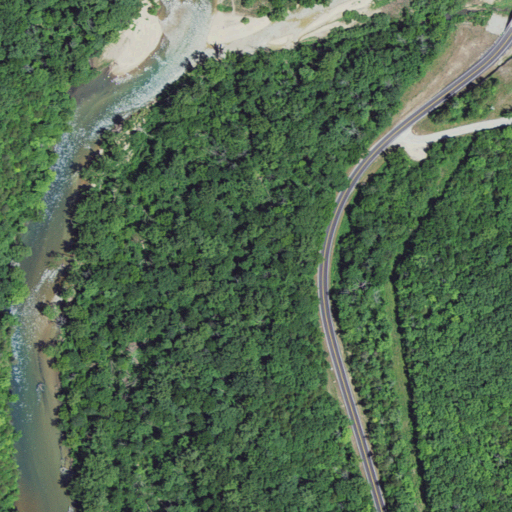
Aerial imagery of valley in Missouri named Brim Hollow containing deciduous forest, open development, woody wetlands, mixed forest, barren land, herbaceous wetlands, open water, low intensity development, and medium intensity development